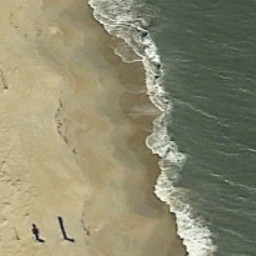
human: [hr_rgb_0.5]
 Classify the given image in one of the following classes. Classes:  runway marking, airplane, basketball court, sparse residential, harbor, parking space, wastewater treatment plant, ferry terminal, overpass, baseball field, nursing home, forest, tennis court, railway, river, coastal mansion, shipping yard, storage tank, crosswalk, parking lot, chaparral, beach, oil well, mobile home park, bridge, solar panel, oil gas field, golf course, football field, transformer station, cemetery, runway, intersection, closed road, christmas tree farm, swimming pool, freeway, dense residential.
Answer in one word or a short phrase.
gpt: beach